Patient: sex M, age 66
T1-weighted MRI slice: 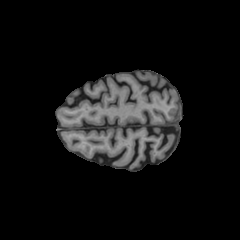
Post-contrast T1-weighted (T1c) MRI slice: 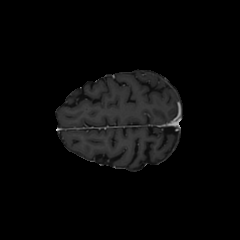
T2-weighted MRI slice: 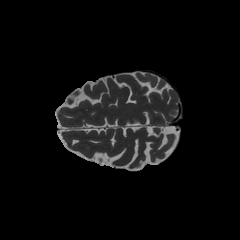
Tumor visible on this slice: no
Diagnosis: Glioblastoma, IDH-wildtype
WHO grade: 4